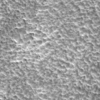
Label: not_dusty